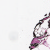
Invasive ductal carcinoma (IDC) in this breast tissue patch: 0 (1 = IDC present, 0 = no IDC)